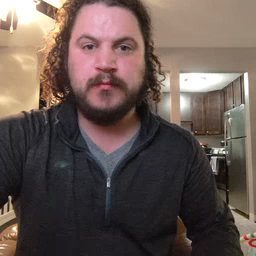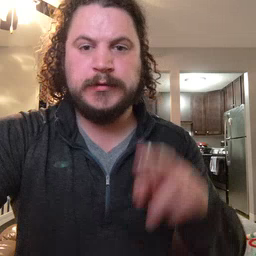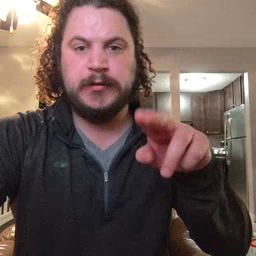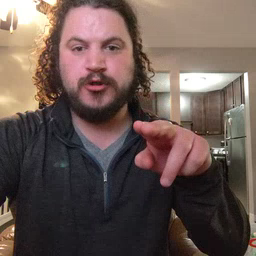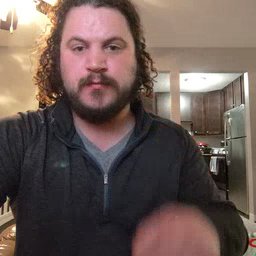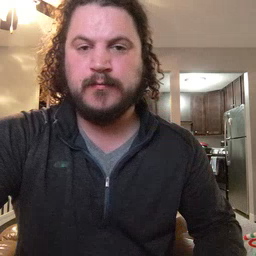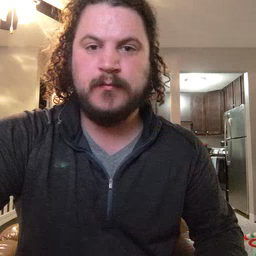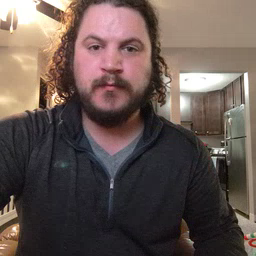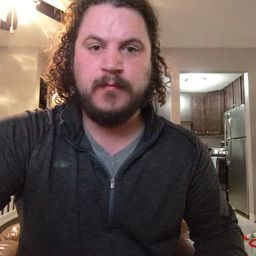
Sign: chair